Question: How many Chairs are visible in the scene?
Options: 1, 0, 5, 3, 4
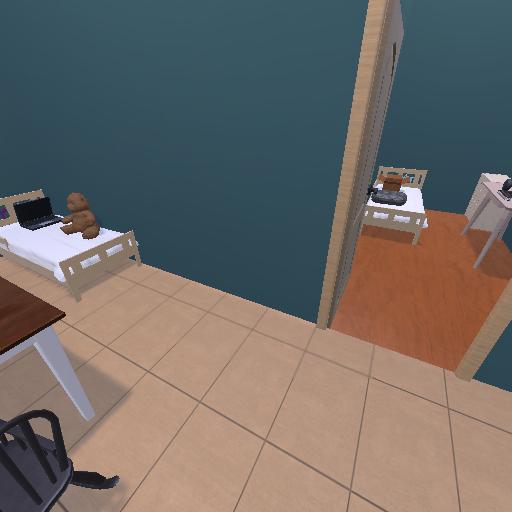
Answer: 1